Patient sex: M
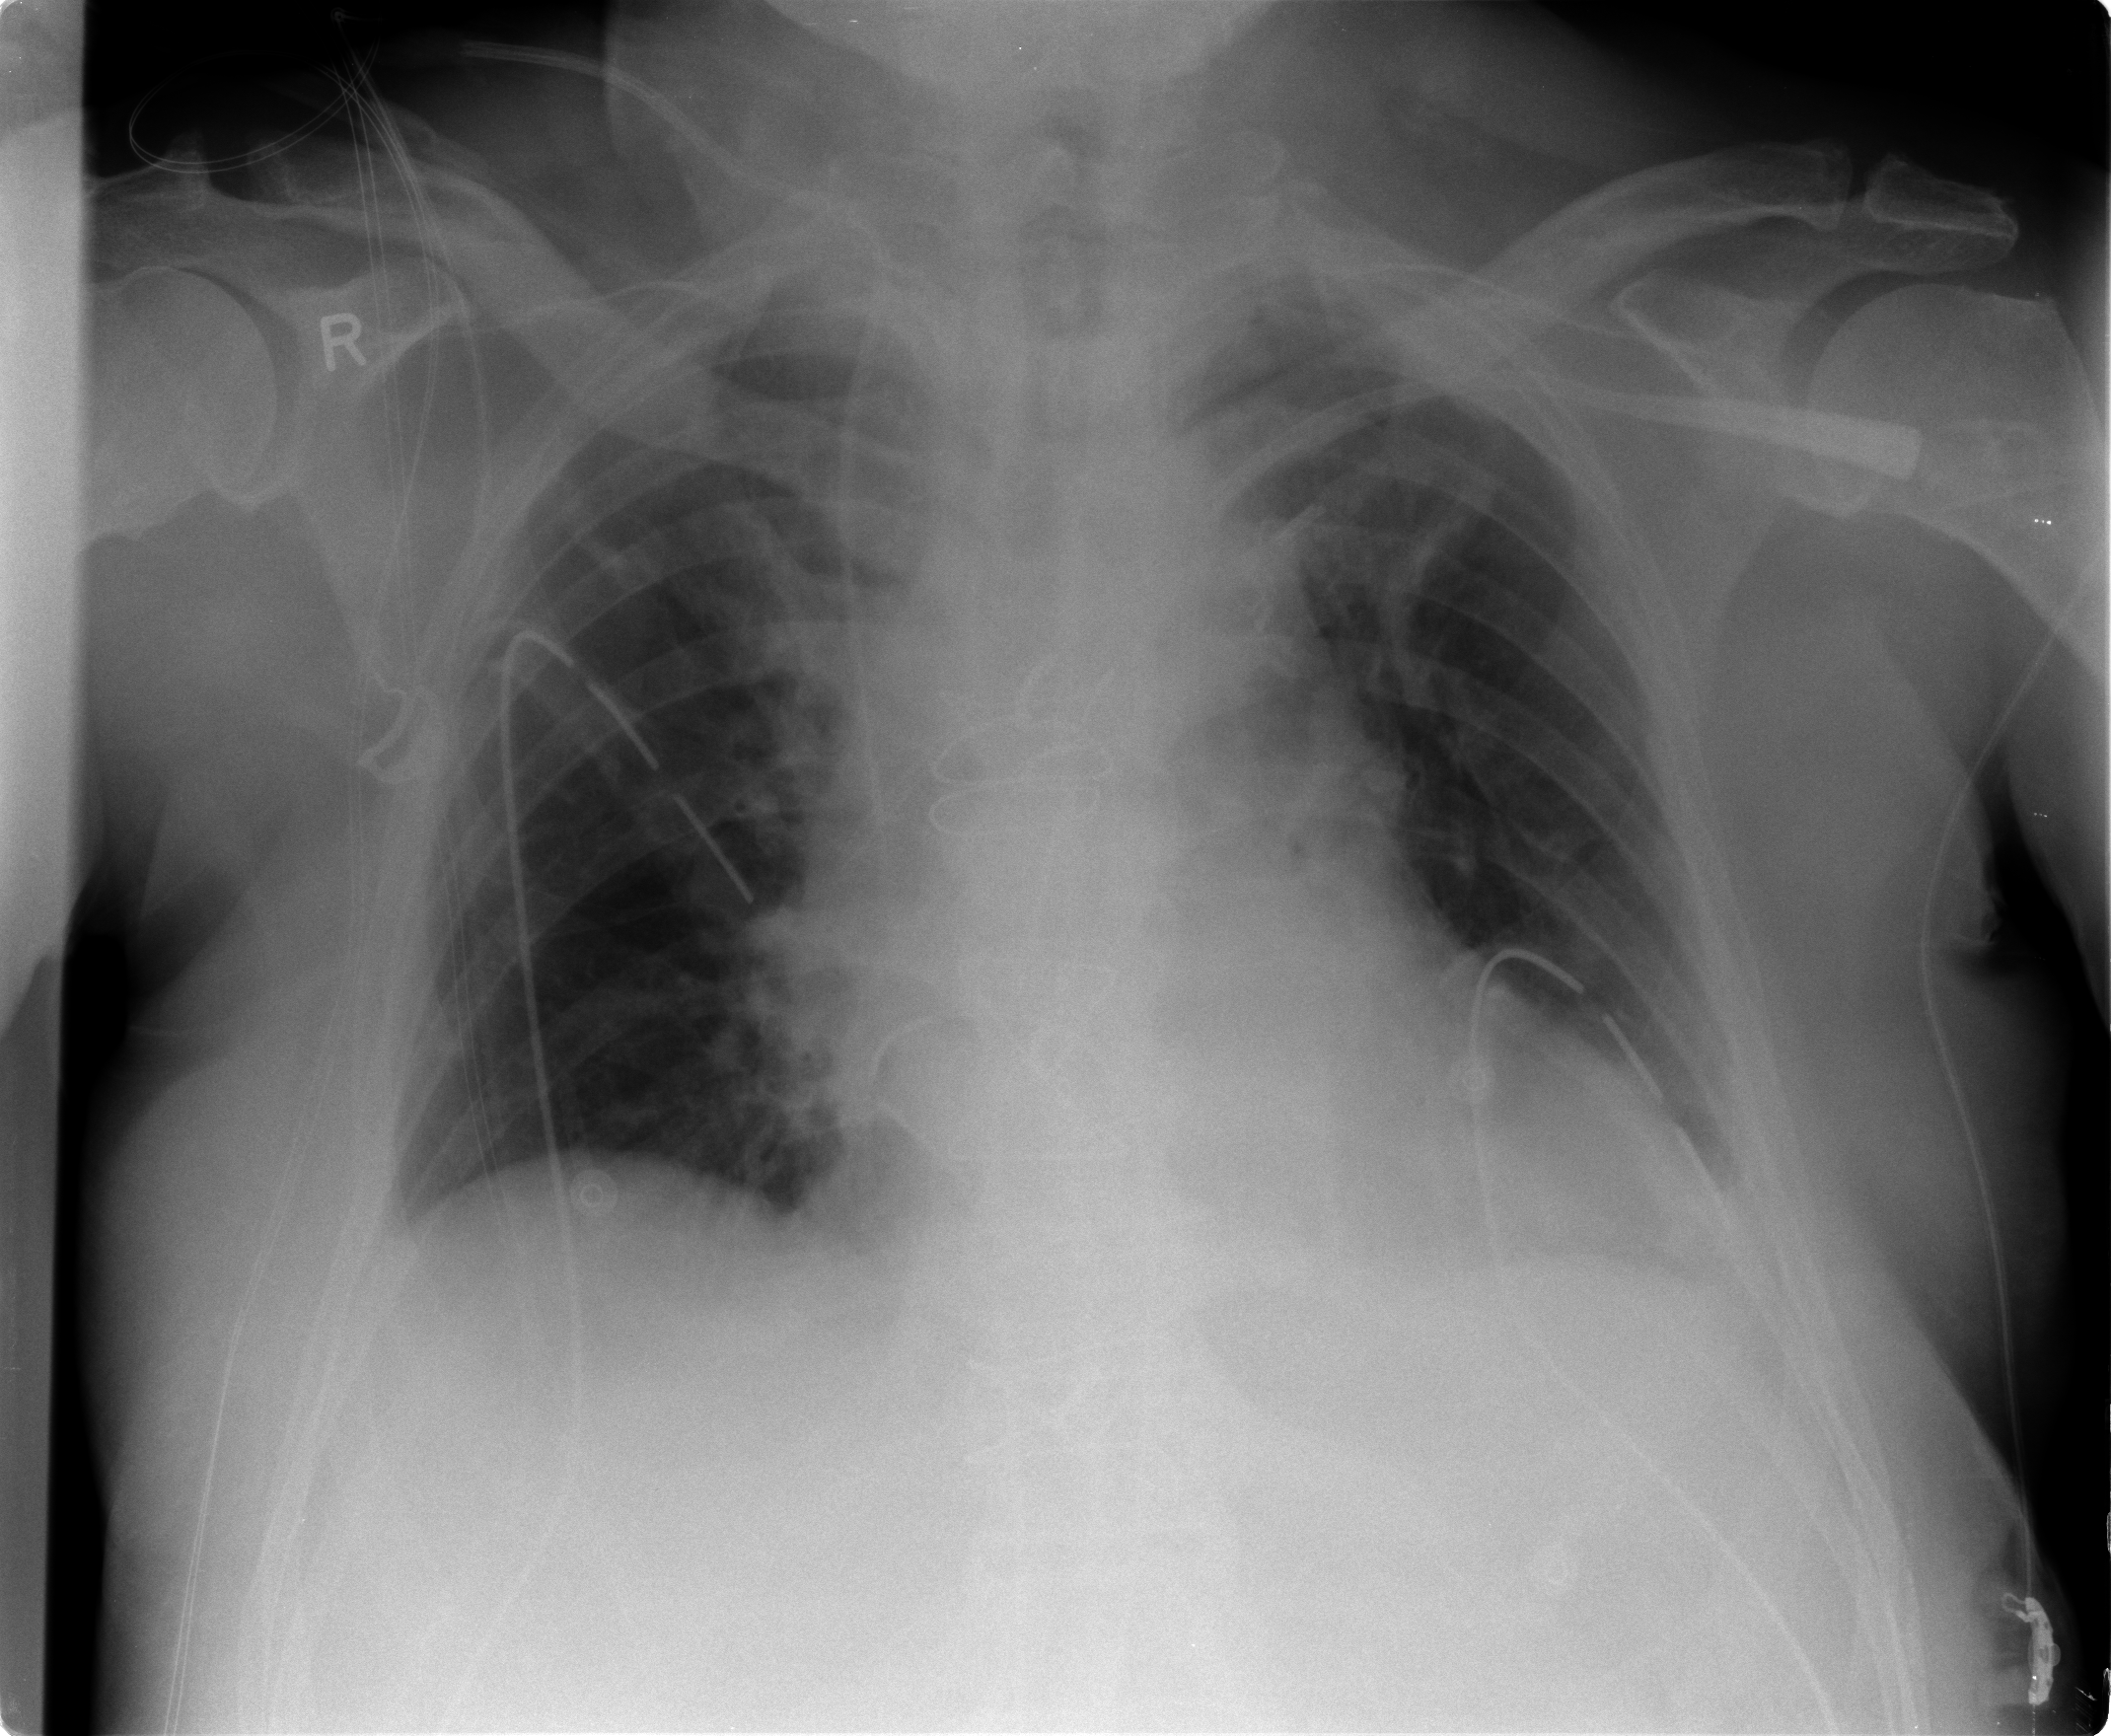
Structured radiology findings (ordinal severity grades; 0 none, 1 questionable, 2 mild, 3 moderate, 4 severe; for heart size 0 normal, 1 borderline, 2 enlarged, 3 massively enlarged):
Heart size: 1
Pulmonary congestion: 2
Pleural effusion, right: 0
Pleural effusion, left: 2
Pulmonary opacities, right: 2
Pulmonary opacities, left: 0
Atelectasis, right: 2
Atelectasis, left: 2